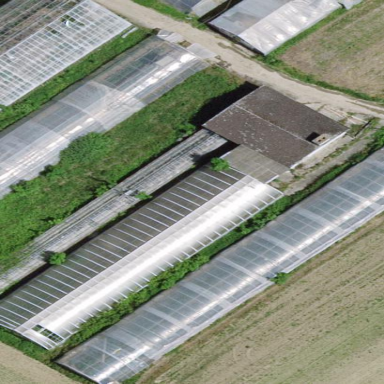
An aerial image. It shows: Greenhouse.